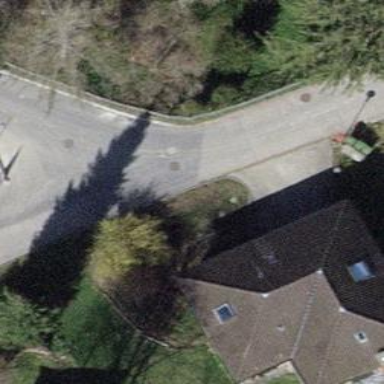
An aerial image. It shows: Residential road with asphalt surface.